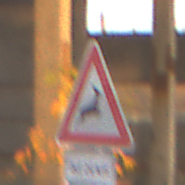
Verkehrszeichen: WildwechselLinks
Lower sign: LaengeEinerStrecke6
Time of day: SunriseSunset
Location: Roofed (Suburban)
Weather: Clear
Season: NotSpecified
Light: Natural